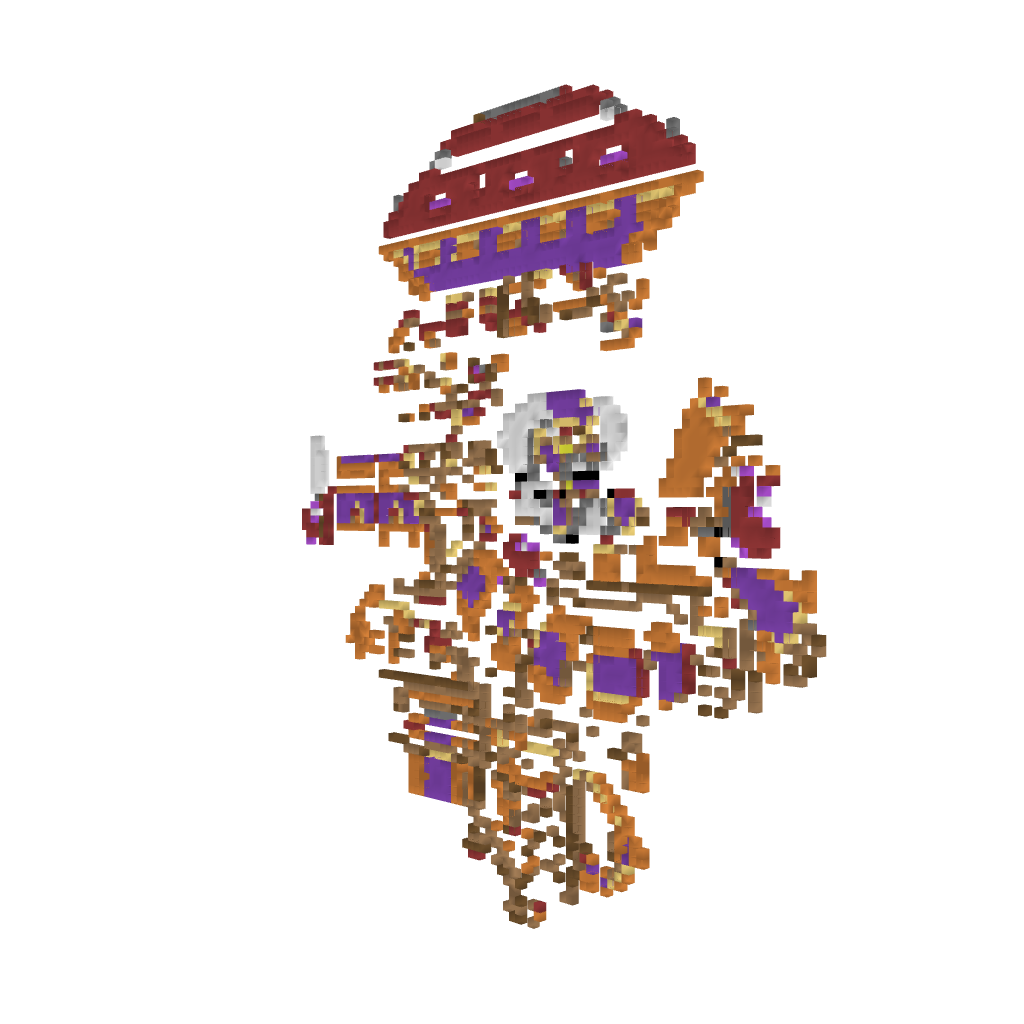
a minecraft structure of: Wily Machine #1 (ErnieCIII) bad low quality